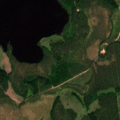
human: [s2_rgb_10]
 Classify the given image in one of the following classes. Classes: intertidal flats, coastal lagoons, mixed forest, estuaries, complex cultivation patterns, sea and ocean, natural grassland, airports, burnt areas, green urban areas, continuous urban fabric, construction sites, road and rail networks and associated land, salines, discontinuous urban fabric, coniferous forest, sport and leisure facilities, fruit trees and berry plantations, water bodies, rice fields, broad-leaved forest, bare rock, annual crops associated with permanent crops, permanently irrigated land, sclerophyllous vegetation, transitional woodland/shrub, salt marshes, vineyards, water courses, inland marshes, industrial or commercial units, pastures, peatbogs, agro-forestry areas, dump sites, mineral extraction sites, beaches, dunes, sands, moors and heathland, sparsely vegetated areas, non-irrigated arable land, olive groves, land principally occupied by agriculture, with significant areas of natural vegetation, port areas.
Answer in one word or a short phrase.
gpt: coniferous forest, transitional woodland/shrub, water bodies